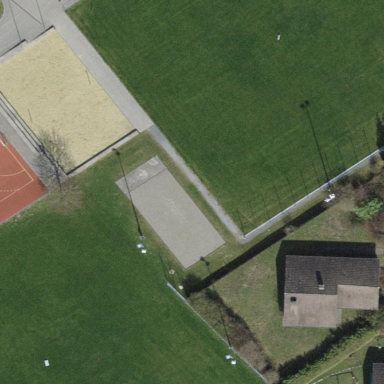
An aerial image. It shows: Pitch for leisure activities.